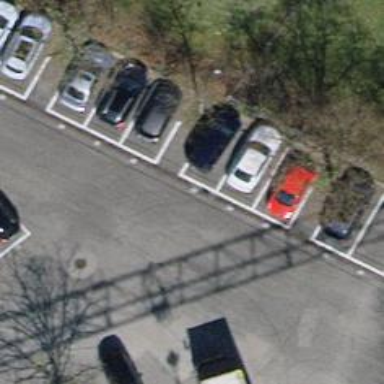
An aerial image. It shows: Asphalt parking aisle road.